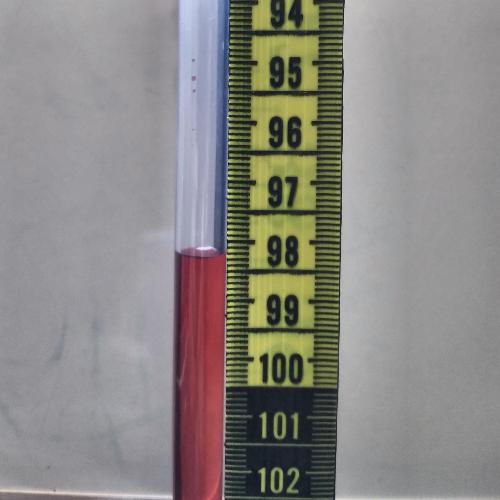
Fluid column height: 98.3 cm